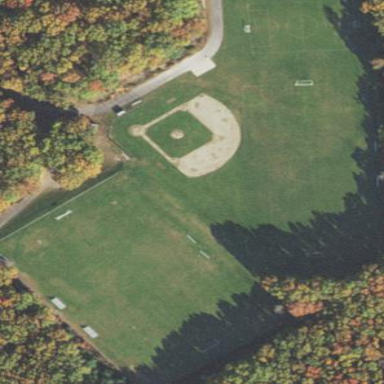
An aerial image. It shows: Baseball pitch for leisure land activities.